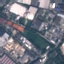
Land use / land cover: Industrial